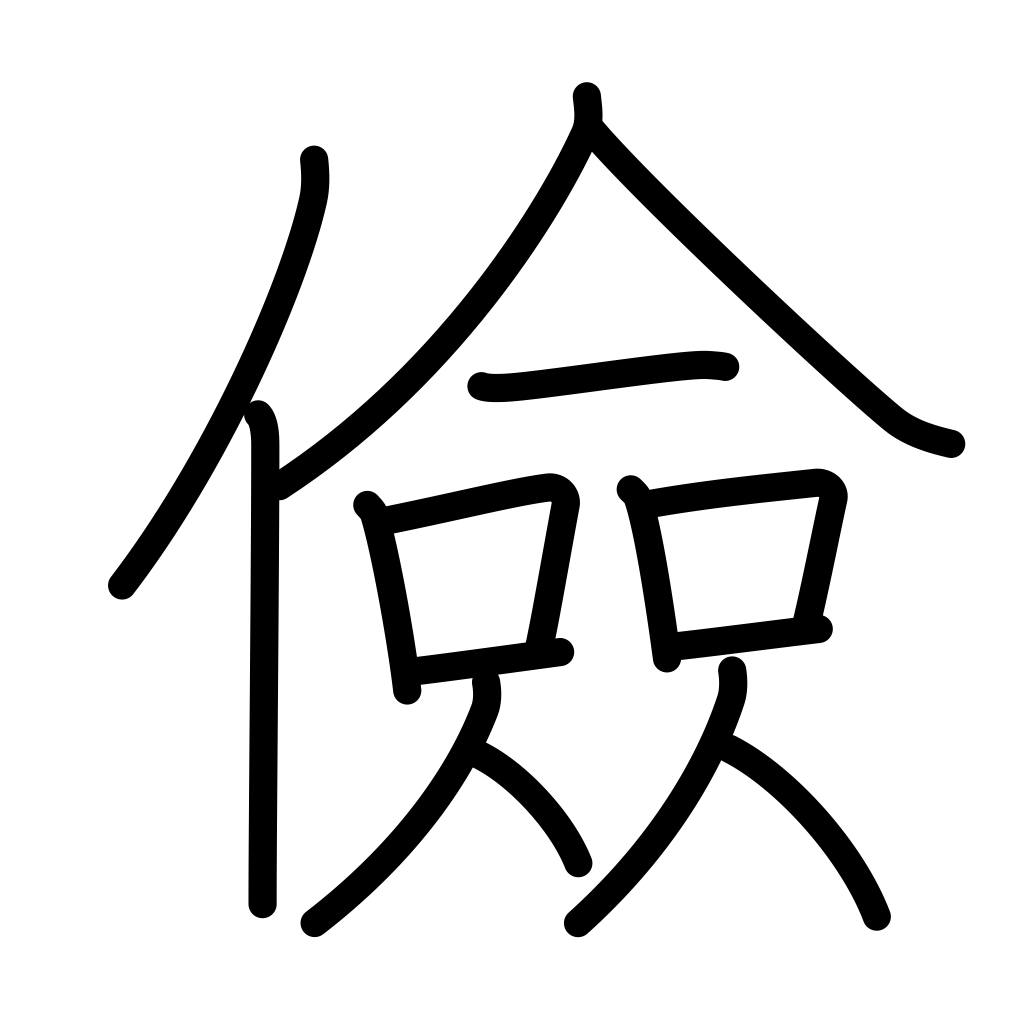
Meaning: economy, thrifty